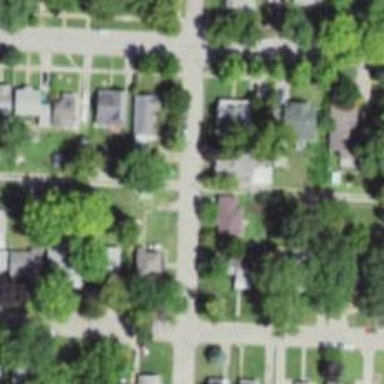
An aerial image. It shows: Alley classified as service road.